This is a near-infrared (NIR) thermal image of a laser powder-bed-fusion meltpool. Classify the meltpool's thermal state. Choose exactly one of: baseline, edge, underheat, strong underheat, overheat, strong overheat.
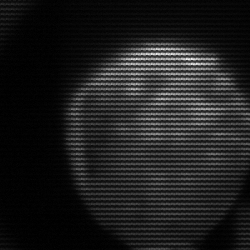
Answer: edge